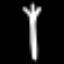
Label: fork